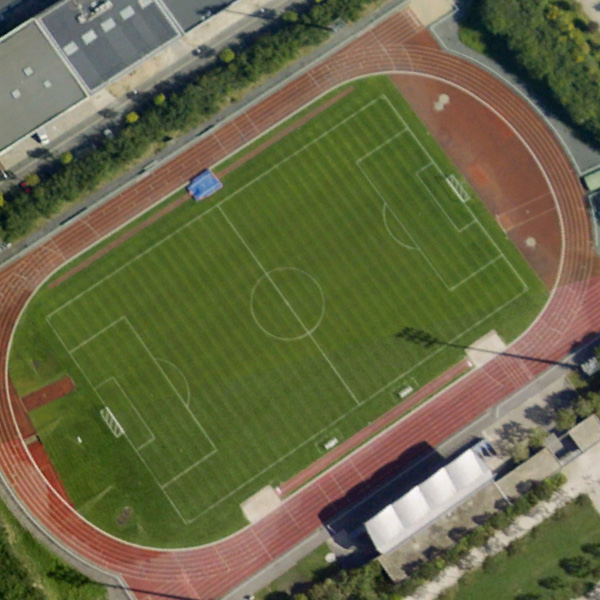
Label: Playground